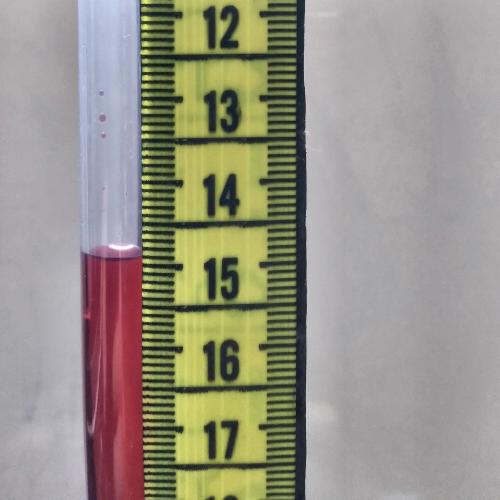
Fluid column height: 14.9 cm